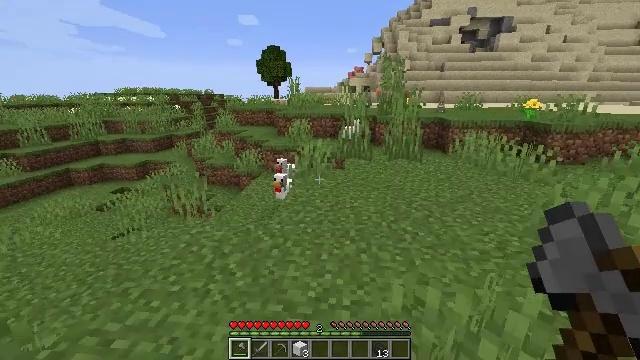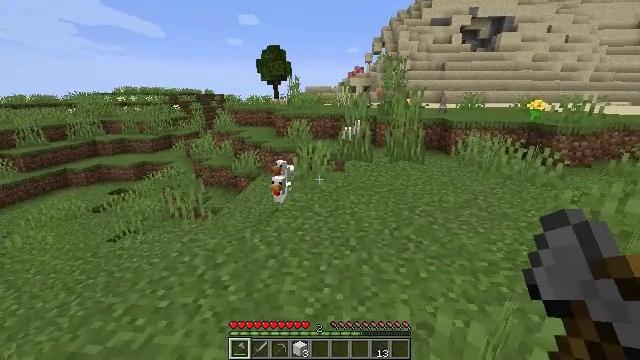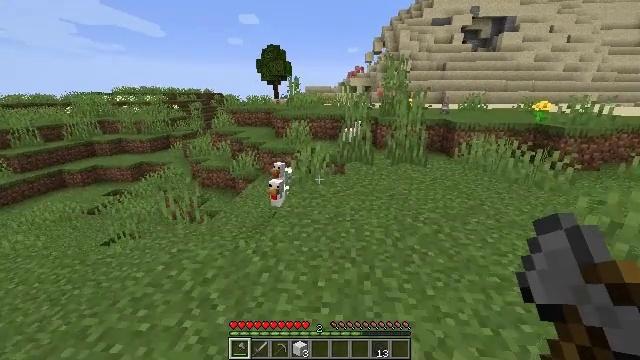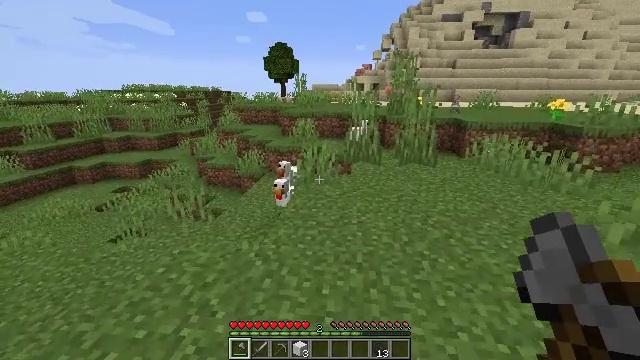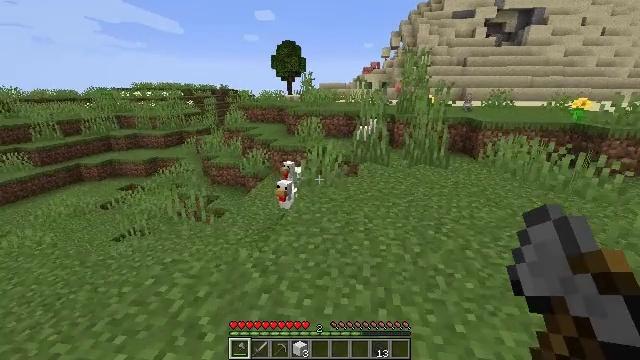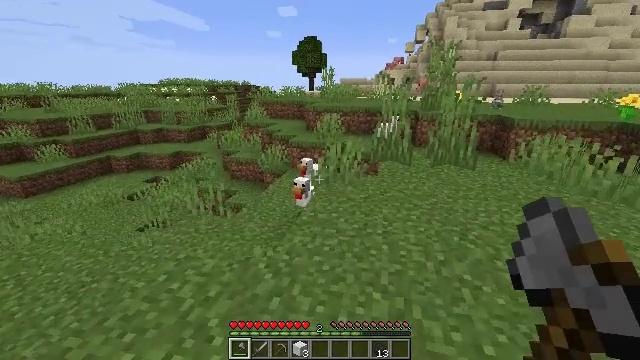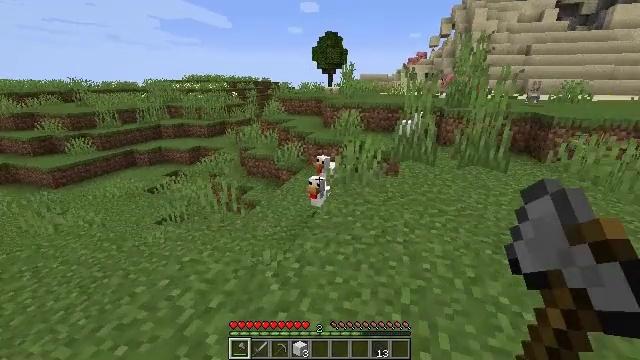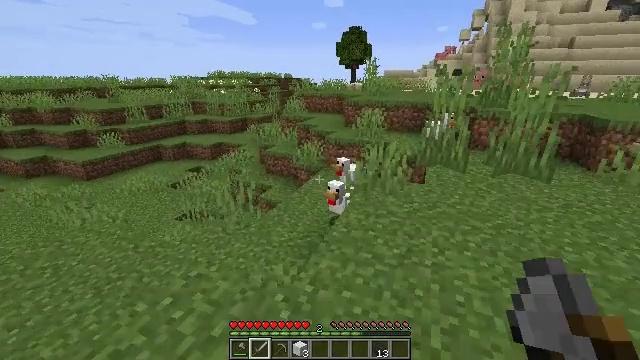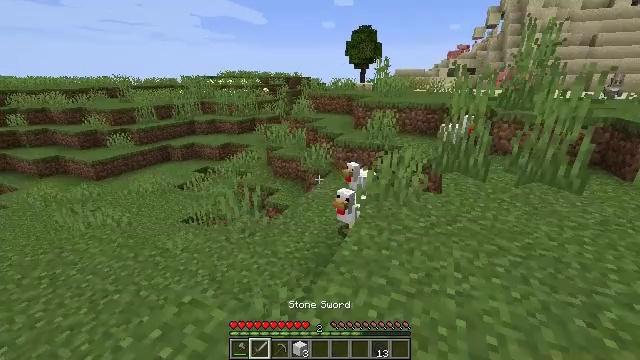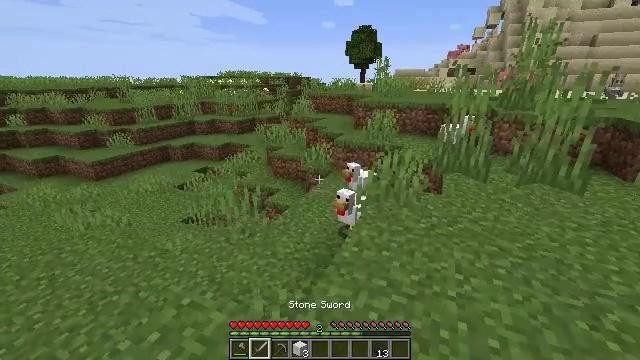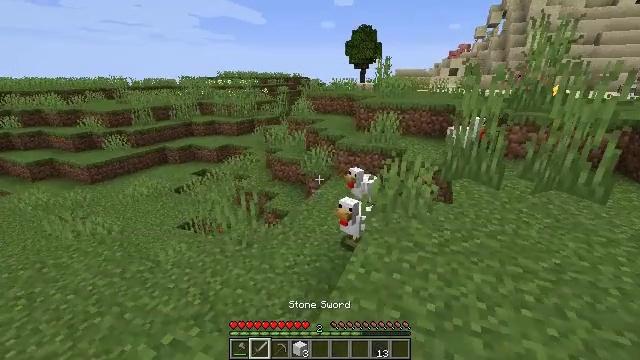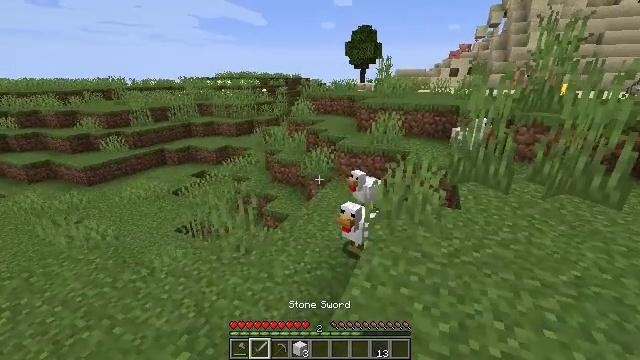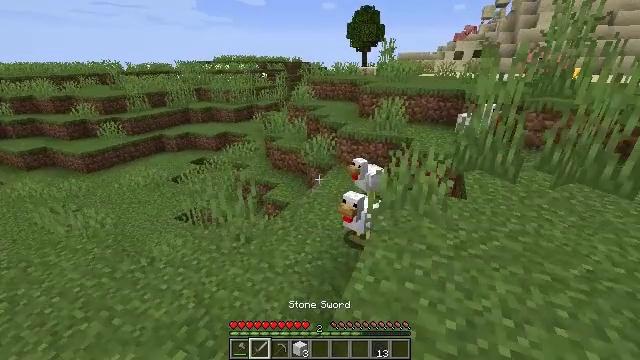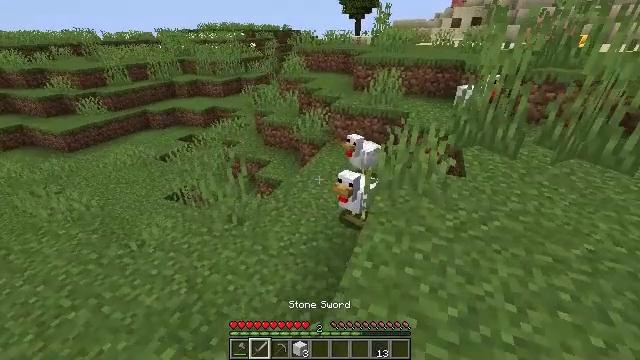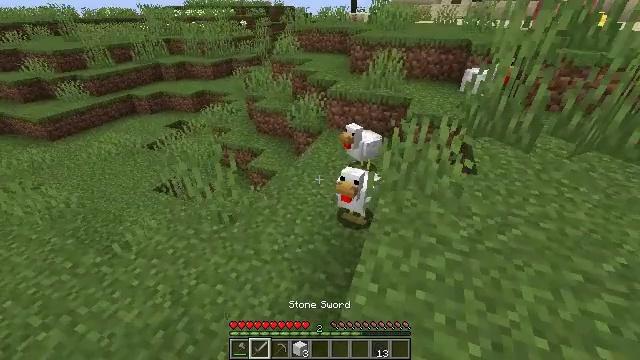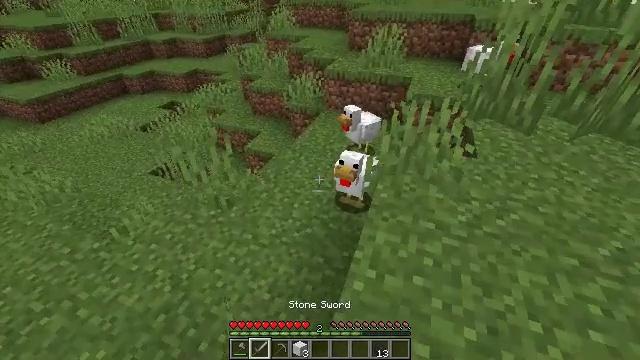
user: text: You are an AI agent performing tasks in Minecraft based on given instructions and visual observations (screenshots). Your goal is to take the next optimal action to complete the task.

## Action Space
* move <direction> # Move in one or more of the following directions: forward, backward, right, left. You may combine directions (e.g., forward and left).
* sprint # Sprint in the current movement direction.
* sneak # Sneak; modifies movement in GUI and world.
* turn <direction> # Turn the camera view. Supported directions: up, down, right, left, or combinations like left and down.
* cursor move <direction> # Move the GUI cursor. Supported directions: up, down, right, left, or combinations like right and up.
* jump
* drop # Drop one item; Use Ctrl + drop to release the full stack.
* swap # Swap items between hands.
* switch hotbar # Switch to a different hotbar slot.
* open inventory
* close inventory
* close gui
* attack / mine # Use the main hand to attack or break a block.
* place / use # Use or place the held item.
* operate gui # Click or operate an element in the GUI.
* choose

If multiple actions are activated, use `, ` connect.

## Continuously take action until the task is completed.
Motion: motion action
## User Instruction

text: Combat the chicken.
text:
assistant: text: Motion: move forward
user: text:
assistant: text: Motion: move forward
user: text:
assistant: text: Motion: move forward, turn left
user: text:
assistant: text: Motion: move forward, turn left
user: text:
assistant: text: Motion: move forward, turn left
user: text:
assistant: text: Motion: move forward, turn left
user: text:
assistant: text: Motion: move forward, turn left, switch to hotbar 2
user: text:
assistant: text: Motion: move forward, turn left, switch to hotbar 2
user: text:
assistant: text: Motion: move forward, switch to hotbar 2
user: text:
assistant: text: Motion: move forward, switch to hotbar 2
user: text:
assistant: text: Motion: move forward
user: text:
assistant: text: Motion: move forward, turn down
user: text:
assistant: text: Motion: move forward, turn right and down
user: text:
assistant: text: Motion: move forward, turn right and down
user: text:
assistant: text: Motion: move forward, turn down
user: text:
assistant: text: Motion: turn down
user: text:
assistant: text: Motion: turn right and down
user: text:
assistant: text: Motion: no_op
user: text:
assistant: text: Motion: move forward
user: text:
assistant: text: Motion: move forward
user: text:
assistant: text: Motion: move forward, turn right
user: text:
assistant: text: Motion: move forward, turn right
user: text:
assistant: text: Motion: move forward and move left, turn right and down
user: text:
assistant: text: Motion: move forward and move left
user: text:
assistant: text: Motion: move forward and move left, turn right
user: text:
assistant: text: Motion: move left, turn right
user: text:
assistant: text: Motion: turn right
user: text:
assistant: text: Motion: turn right and up
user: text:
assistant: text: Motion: no_op
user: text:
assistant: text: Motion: no_op